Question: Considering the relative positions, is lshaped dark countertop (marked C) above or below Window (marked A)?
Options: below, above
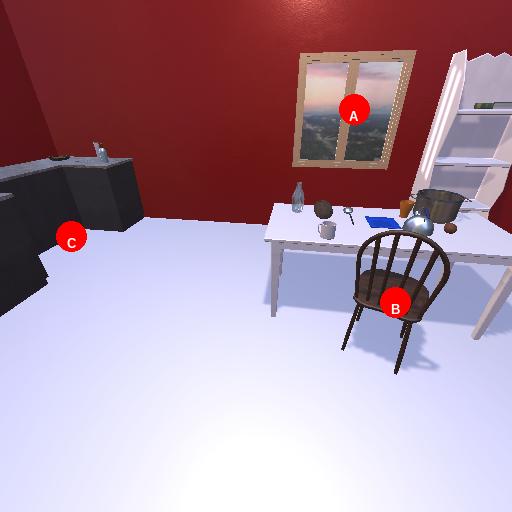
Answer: below